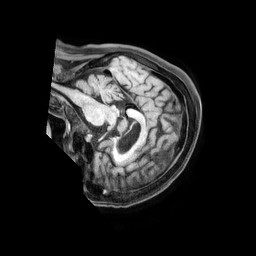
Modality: T1w
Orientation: sagittal
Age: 75
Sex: male
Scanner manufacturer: philips
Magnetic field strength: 1.5 T
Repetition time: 0.6 s
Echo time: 0.02898 s